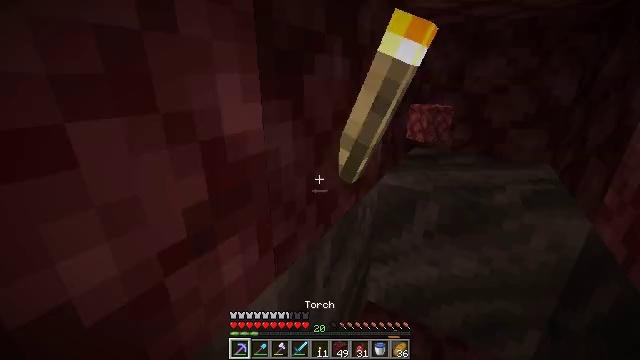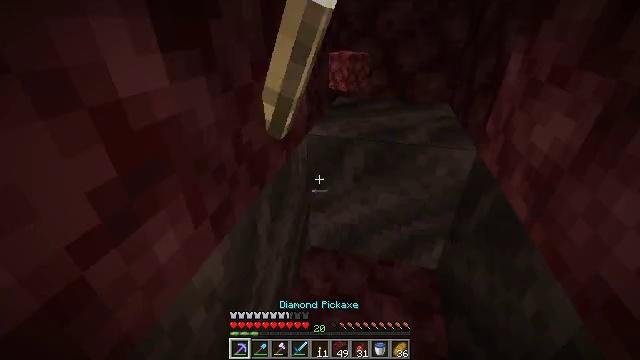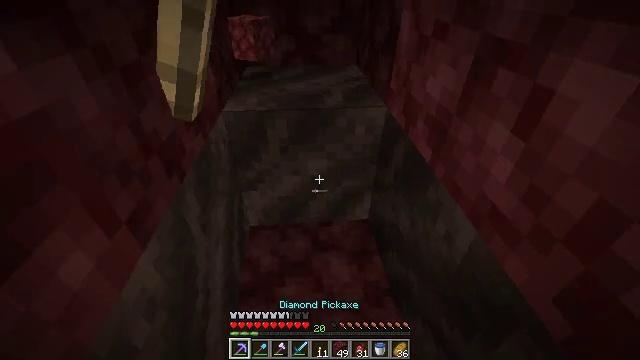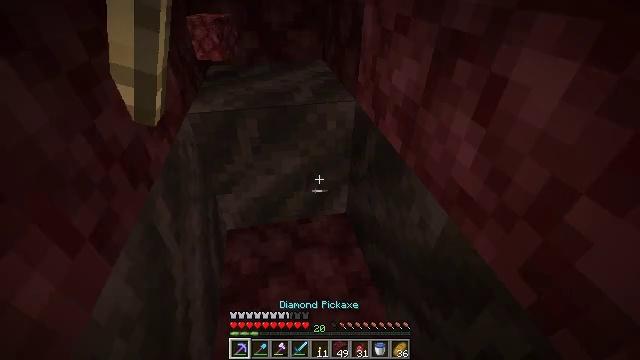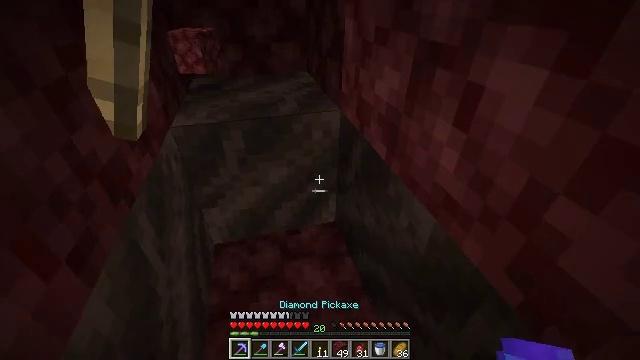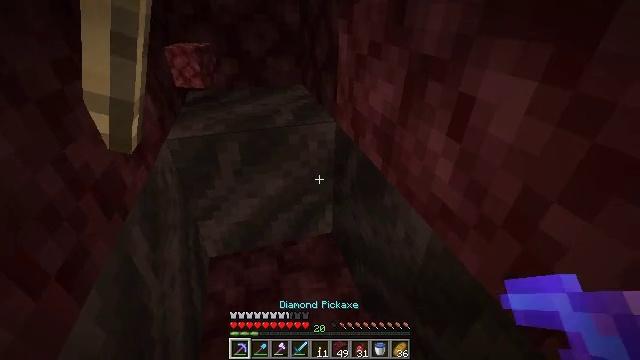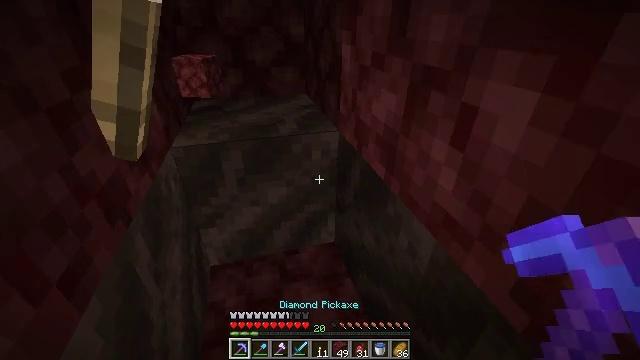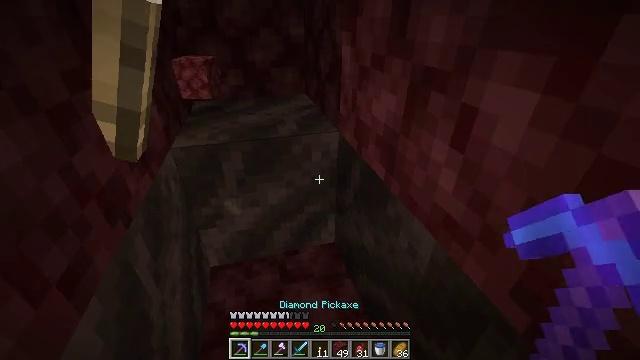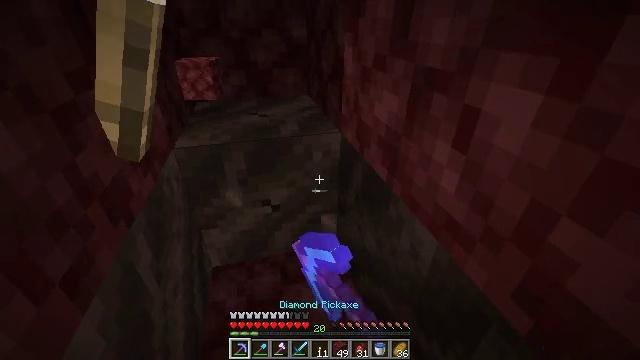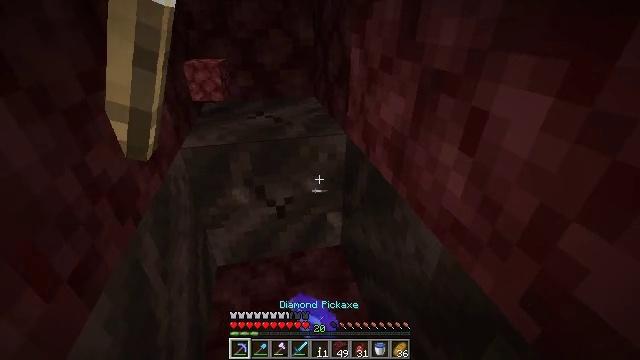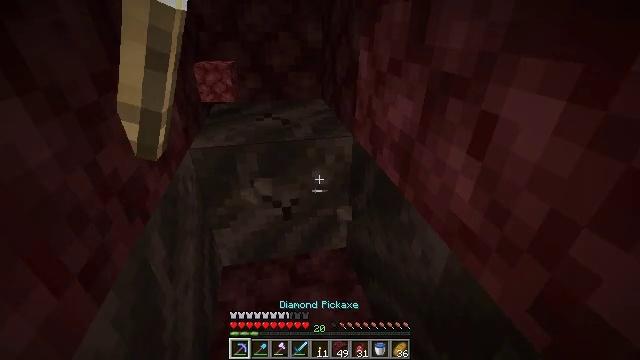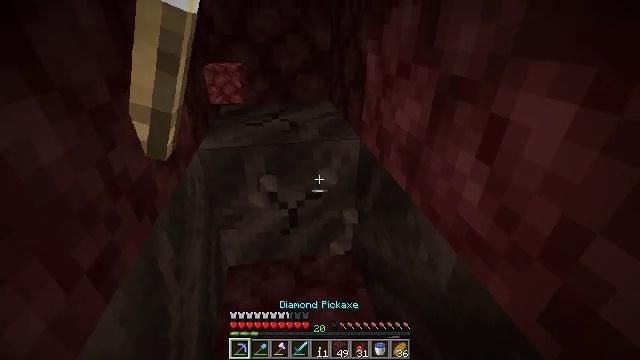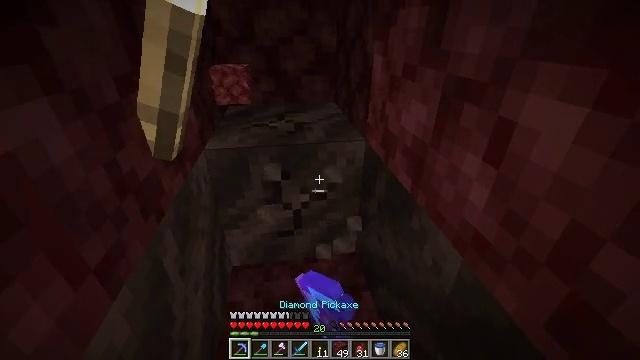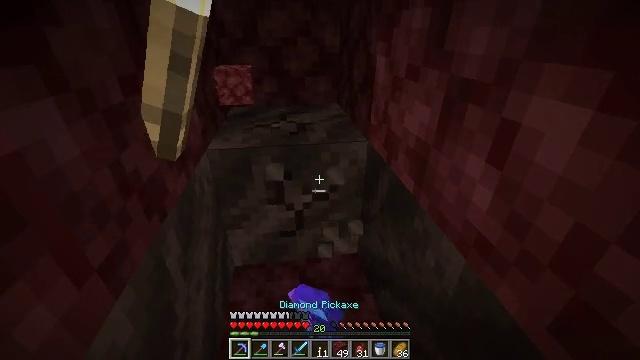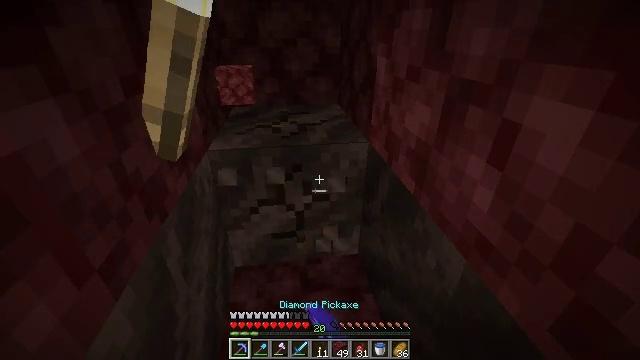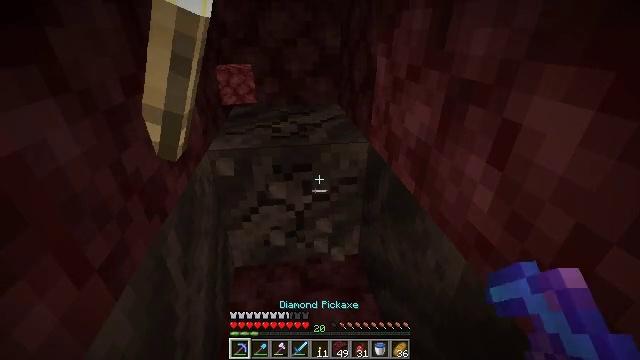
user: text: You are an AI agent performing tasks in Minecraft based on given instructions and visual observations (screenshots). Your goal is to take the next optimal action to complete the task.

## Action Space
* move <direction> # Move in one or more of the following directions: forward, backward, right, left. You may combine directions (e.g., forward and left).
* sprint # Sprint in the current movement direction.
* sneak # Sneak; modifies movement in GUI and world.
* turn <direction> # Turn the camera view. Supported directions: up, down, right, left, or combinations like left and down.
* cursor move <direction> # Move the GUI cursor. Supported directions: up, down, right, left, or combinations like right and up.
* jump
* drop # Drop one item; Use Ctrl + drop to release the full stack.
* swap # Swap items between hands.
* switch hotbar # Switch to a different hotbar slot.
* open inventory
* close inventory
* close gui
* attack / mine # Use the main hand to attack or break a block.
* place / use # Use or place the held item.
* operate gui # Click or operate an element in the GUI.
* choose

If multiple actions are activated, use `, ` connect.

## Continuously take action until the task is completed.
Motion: motion action
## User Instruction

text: Break soul soil to pick it up.
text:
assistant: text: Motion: turn right and down, switch to hotbar 1
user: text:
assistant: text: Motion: turn right and down, switch to hotbar 1
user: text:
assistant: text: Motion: turn right
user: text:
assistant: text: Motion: turn right and up
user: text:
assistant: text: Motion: turn right and up
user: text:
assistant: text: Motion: turn up
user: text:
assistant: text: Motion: attack / mine
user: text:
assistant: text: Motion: attack / mine
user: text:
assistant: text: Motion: turn left, attack / mine
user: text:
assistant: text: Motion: turn left, attack / mine
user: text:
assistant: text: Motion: turn left, attack / mine
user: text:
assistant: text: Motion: turn left, attack / mine
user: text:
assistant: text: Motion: attack / mine
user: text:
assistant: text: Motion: attack / mine
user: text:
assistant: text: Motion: attack / mine
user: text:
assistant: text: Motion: attack / mine
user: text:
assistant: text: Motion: attack / mine
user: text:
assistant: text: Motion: attack / mine
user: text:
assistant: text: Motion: attack / mine, switch to hotbar 2
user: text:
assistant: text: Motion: attack / mine, switch to hotbar 2
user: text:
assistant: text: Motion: attack / mine, switch to hotbar 2
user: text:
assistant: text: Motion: attack / mine
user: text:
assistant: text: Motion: attack / mine
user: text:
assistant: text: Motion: turn up, attack / mine
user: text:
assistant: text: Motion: attack / mine
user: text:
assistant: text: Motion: attack / mine
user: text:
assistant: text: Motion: attack / mine
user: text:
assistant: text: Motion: attack / mine
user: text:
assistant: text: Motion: attack / mine
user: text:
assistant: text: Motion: attack / mine